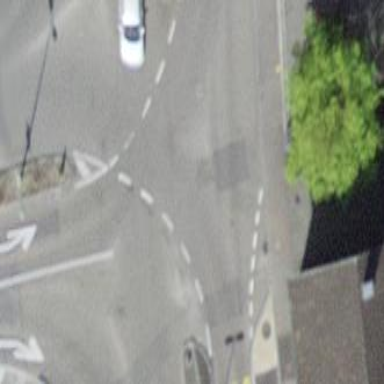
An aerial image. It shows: Tertiary road that leads to roundabout.